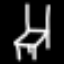
Label: chair